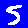
Digit: 5